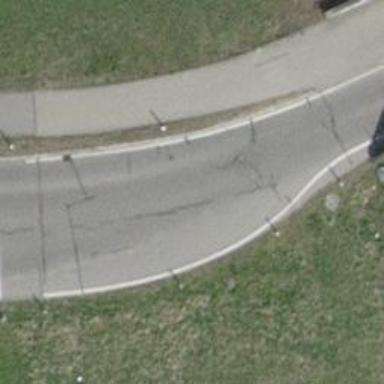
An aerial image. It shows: Tertiary road.